Interaction volume radius: 10 \u00c5
Interaction volume height: 30 \u00c5
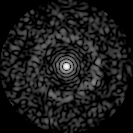
Disorder parameter: 0.8168